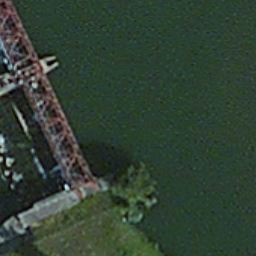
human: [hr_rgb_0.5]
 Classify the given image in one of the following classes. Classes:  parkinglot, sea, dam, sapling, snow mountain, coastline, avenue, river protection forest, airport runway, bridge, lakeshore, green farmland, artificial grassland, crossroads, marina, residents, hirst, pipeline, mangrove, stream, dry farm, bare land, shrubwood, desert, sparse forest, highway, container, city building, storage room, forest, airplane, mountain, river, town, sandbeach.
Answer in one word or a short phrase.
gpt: dam